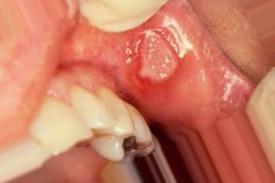
Condition: Mouth Ulcer